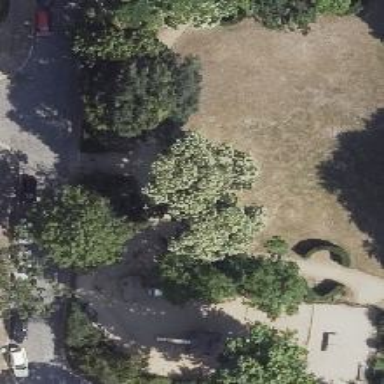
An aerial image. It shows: Playground area for leisure activities on the land.